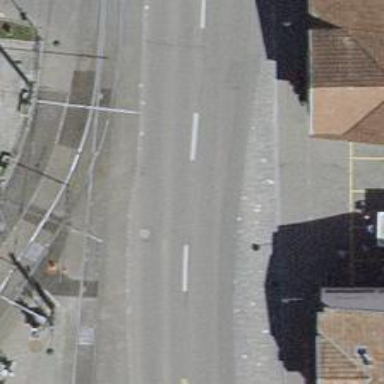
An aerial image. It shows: Bus stop equipped with public transport stop position.